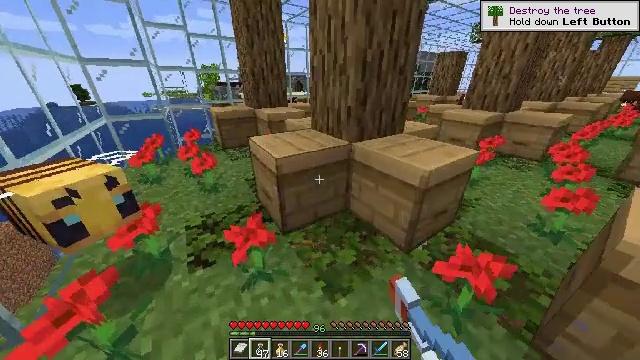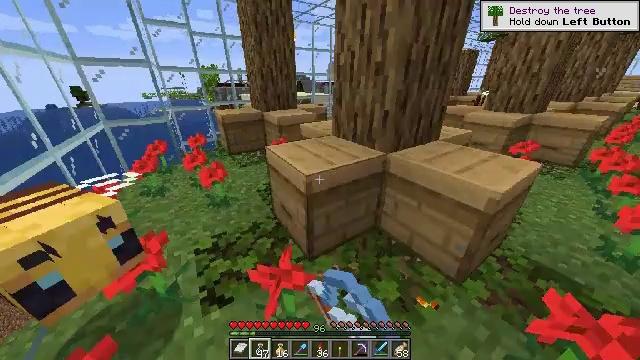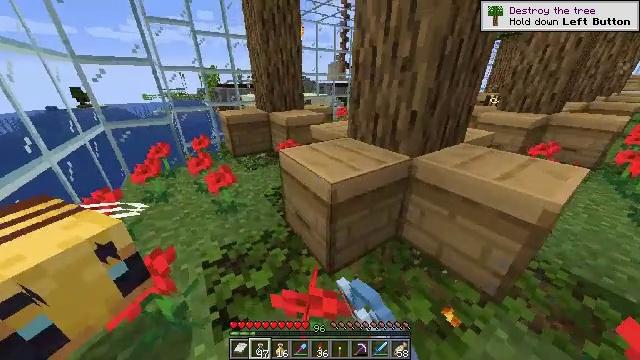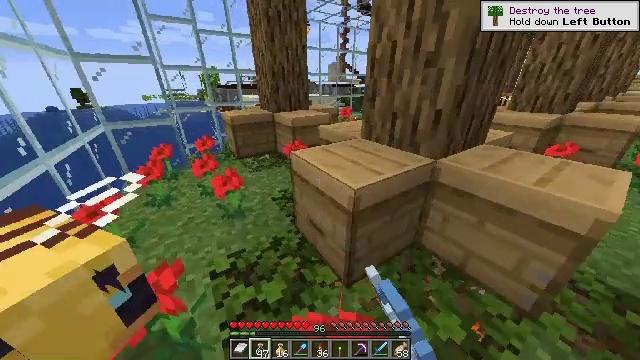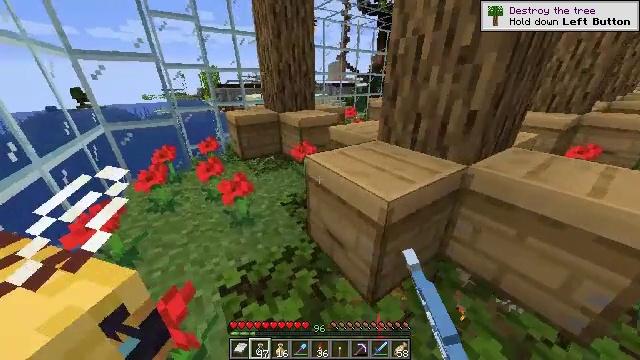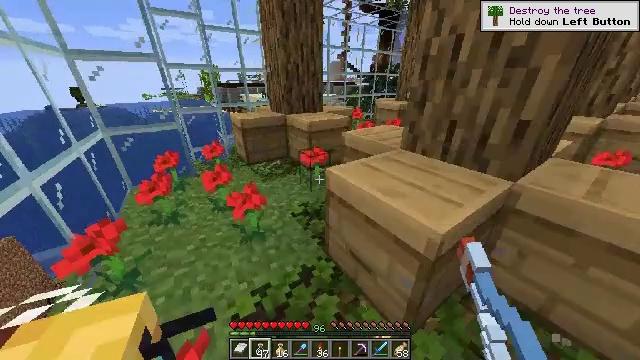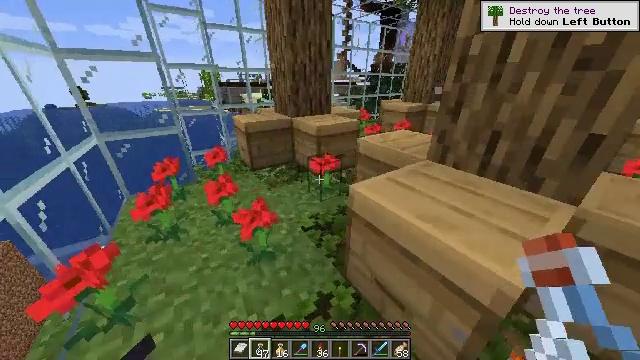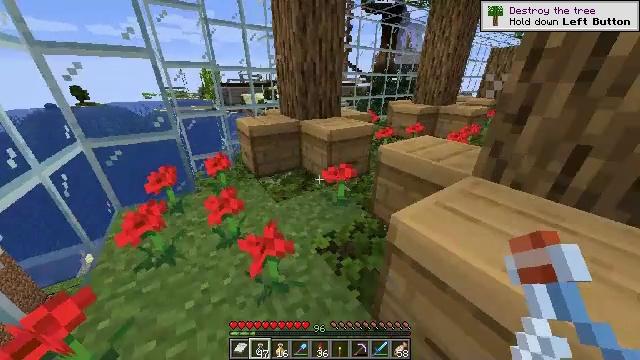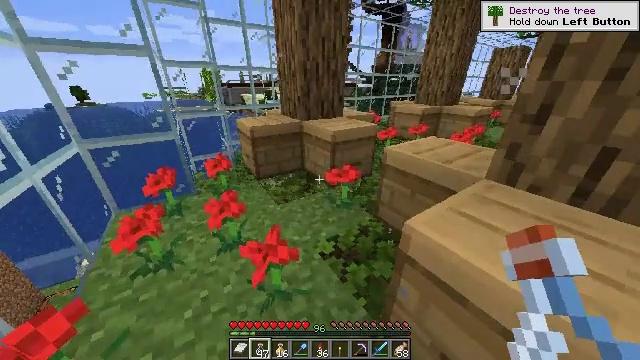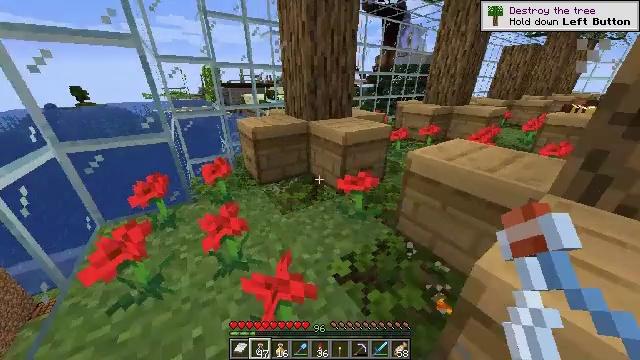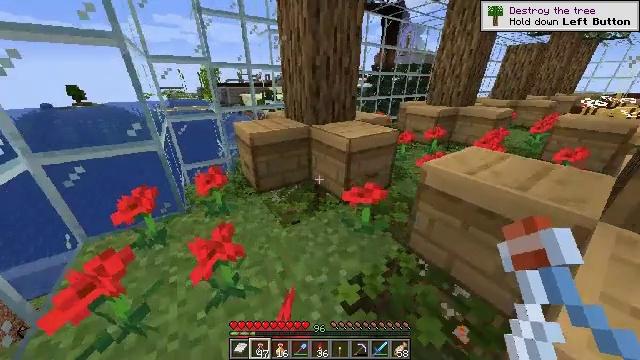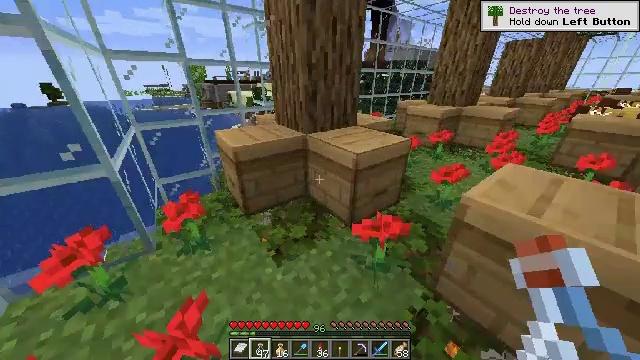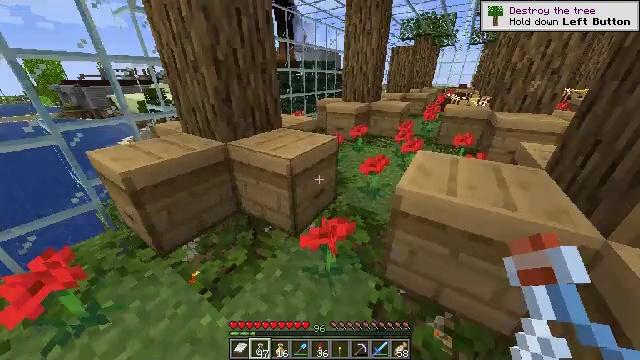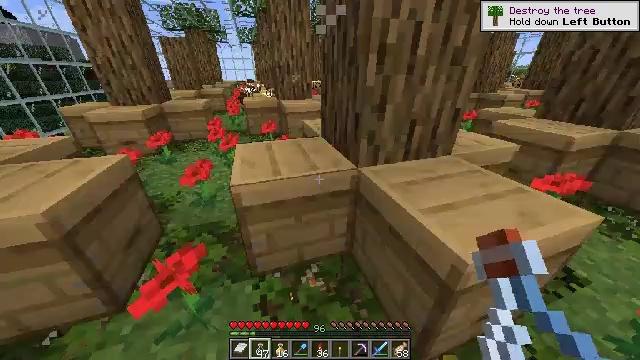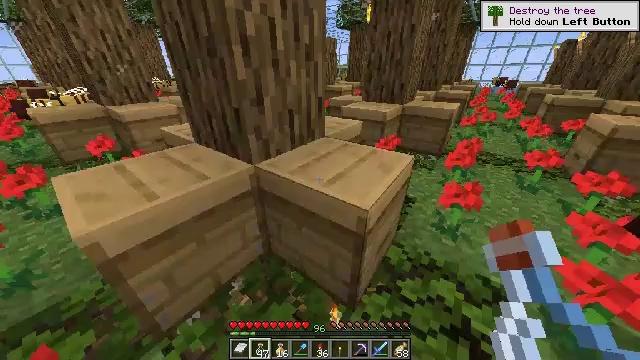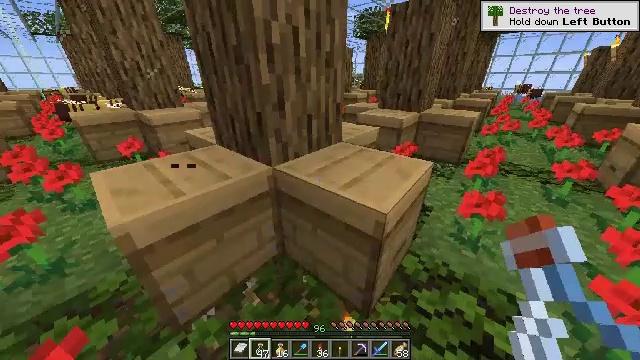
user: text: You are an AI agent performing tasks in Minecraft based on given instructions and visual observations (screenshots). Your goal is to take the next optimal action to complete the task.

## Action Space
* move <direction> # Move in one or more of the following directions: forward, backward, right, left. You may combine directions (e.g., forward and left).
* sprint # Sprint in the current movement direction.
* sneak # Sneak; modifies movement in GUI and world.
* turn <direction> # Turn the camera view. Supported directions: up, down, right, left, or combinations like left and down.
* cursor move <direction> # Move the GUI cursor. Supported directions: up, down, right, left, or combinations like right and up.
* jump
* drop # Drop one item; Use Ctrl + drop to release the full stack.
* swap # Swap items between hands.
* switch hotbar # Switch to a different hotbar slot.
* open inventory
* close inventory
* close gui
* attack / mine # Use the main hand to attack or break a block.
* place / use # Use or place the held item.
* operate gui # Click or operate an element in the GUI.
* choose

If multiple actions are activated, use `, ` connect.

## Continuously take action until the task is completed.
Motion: motion action
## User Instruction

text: Use honey bottles to craft a honey block.
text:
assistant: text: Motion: move forward and move left
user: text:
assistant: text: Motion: move forward and move left
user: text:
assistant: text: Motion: move forward and move left
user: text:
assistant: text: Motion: move forward and move left
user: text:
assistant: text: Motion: move forward and move left
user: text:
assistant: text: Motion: move forward and move left
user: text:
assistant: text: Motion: move forward and move left
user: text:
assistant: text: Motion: move forward and move left
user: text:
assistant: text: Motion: move forward
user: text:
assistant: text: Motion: move forward
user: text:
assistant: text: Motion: move forward, turn right
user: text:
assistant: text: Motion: turn right
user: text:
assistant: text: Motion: turn right and down
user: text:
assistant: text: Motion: turn right
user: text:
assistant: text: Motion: turn left and up
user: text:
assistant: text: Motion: turn left
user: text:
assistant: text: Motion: no_op
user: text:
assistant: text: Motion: turn right
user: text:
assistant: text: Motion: turn right and down
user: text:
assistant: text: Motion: turn right and up
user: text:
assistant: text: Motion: turn right and up
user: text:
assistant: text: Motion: turn right
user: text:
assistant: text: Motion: no_op
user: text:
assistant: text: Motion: move forward
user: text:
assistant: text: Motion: move forward
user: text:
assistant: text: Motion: move forward
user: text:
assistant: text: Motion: move forward
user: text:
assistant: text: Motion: move forward
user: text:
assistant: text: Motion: move forward
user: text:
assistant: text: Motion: move forward